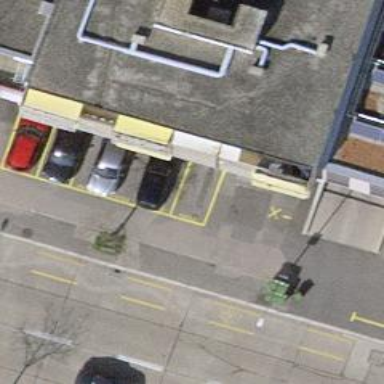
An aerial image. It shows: Beauty shop.